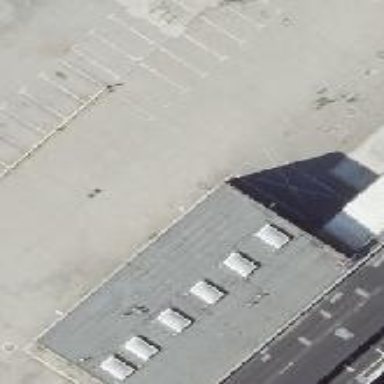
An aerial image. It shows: Building with flat roof.